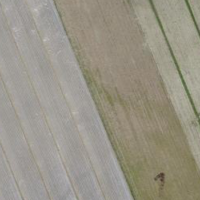
EUNIS habitat code: 52
Species observed at this site:
Chroicocephalus ridibundus
Anas platyrhynchos
Cygnus olor